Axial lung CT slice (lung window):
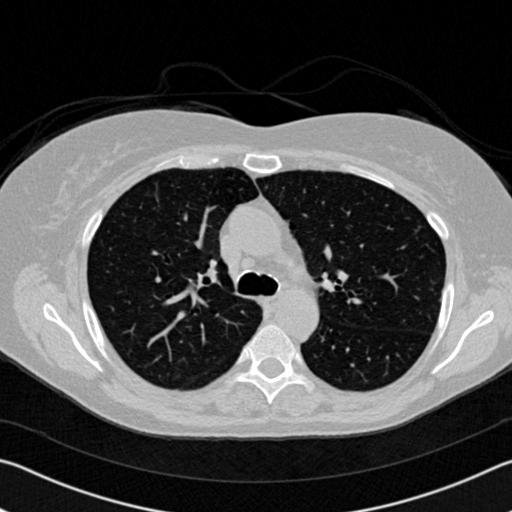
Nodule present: no